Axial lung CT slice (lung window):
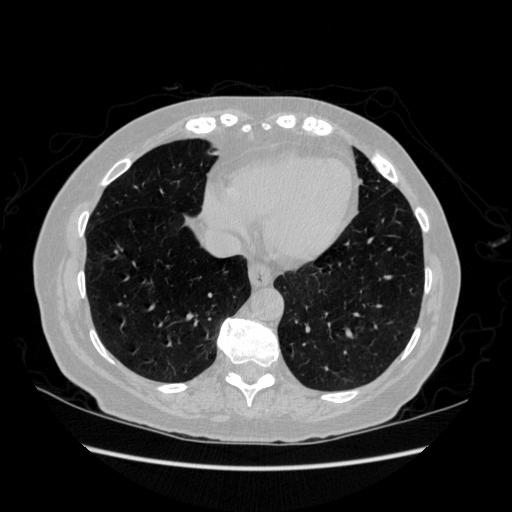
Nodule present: no